Question: I am trying to animate a scatter plot showing only the labels for the most recent dot.
What I am struggling with is to get the preceding labels disappear.
I understand that 'closest_state' might be part of the answer, but as far as I can tell fading out preceding labels and keeping the preceding dots is not possible.
What I found is <URL>, but I am struggling to implement it.
Any help? Many thanks!
'''
library(tidyverse)
#> Warning: package 'dplyr' was built under R version 3.6.3
#> Warning: package 'forcats' was built under R version 3.6.3
library(gganimate)
#> Warning: package 'gganimate' was built under R version 3.6.2
ggplot(airquality %>%
filter(Month==5),
aes(Day, Temp)) +
labs(title='{closest_state}')+
geom_point(color='red', size=10) +
geom_text(aes(label=paste("temp:", Temp, "
",
"day:", Day)),
x=20,
y=80,
size=10)+
transition_states(Day, state_length = 50)+
shadow_mark(colour = 'black', size = 5)
'''

<URL>
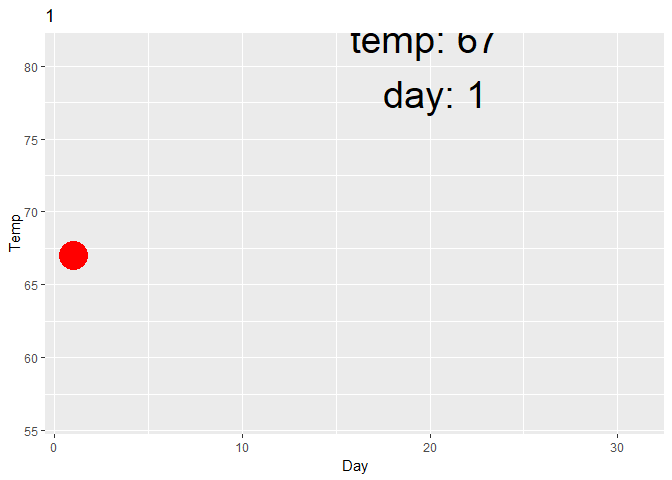
Answer: I'm just a beginner in 'gganimate' so this is probably not the simplest way and just a hack. But it works. Try this:
The basic idea is to get rid of the shadow marks. To show past values I use a inflated df, where obs are grouped into frames by splitting the df by Day, then accumulate Days to frames, ... Drawback. Besides infalting the df we have to do some additional data manipulation steps to get the colors and sizes right.
'''
library(tidyverse)
library(gganimate)
df <- airquality %>%
filter(Month == 5) %>%
split(.$Day) %>%
accumulate(~ bind_rows(.x, .y)) %>%
bind_rows(.id = "frame") %>%
mutate(frame = as.integer(frame)) %>%
group_by(frame) %>%
mutate(label = paste("temp:", last(Temp), "
", "day:", last(Day)),
color = ifelse(Day == last(Day), "red", "black"),
size = ifelse(Day == last(Day), 10, 5)) %>%
ungroup()
ggplot(df) +
labs(title = '{closest_state}') +
geom_point(aes(Day, Temp, color = color, size = size)) +
scale_color_identity() +
scale_size_identity() +
geom_text(aes(label = label), x=20, y=80, size=10)+
transition_states(frame, state_length = 50)
'''

<URL>